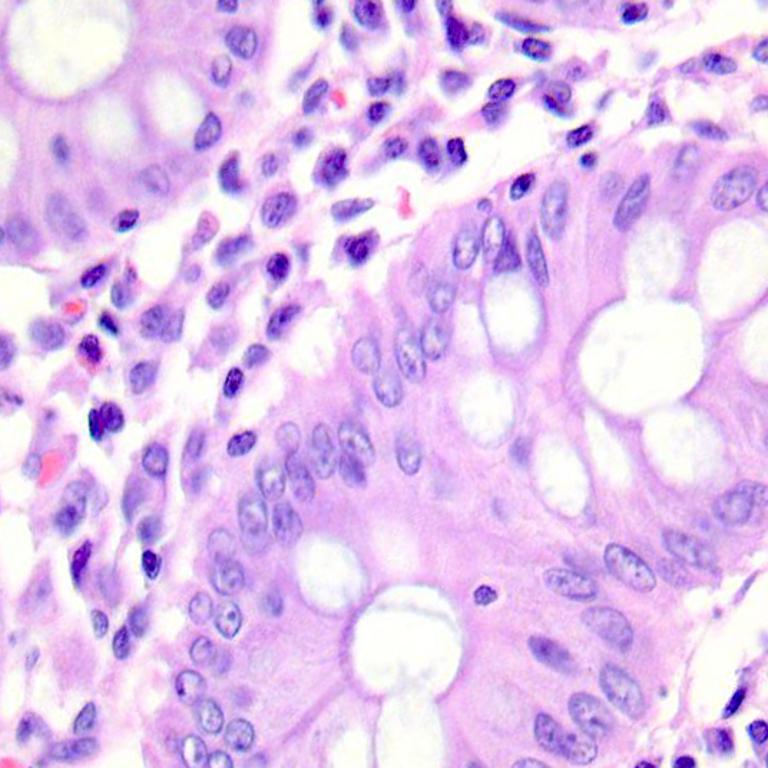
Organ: colon
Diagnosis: benign